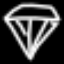
Label: diamond